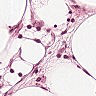
Metastatic tissue present: no